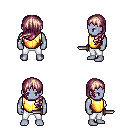
a pixel art fantasy rpg character, male body template, dark elf, purple skin, gold chest armor, white pants, white blonde left-swept hairstyle, dagger, four views (front, back, left, right), 2x2 character sprite sheet, small pixel art, hard edges, no anti-aliasing